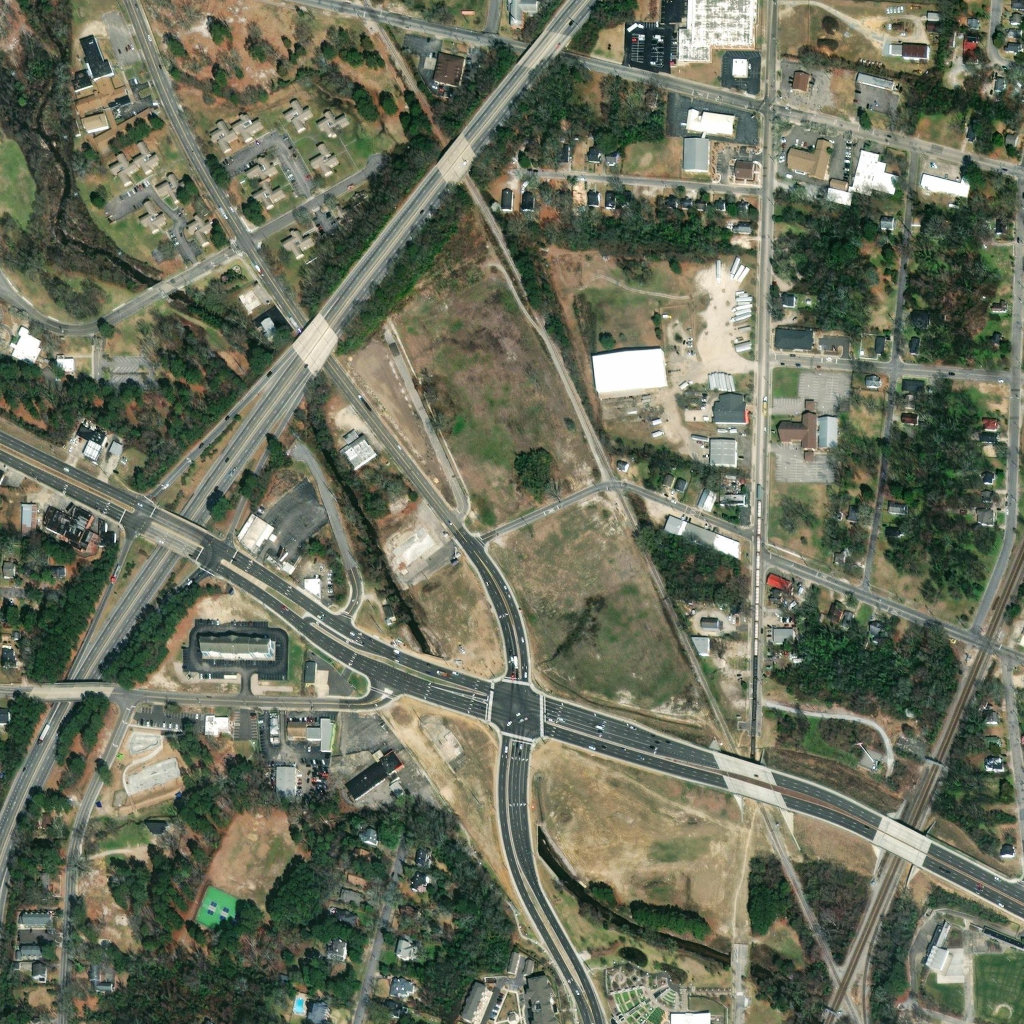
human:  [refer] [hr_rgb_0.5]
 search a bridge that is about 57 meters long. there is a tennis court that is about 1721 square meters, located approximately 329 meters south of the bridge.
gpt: <box>[[13, 49, 20, 54, 0]]</box>

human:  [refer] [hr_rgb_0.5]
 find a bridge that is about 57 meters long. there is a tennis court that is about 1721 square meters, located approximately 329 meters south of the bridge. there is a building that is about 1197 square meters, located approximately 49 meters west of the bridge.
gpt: <box>[[13, 49, 20, 54, 0]]</box>

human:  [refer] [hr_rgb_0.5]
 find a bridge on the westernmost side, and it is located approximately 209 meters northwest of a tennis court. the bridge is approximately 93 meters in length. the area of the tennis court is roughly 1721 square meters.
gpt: <box>[[2, 66, 11, 68, 0]]</box>

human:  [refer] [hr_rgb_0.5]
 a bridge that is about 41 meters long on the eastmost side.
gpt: <box>[[85, 80, 90, 84, 0]]</box>